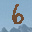
Label: 6